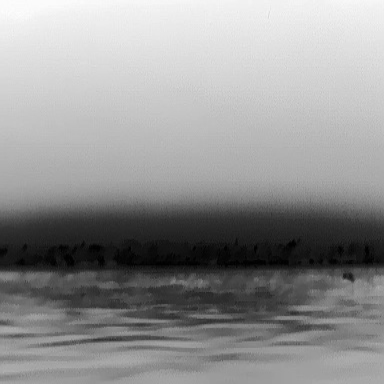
There is a canoe in the infrared image.